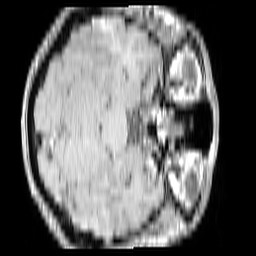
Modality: T1w
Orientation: axial
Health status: ill
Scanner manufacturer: philips
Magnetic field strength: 3 T
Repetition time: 0.3787 s
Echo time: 0.002908 s